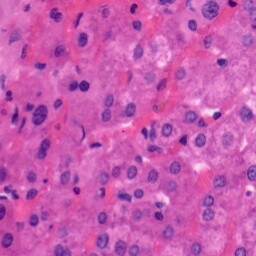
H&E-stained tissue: Liver